Interaction volume radius: 10 \u00c5
Interaction volume height: 10 \u00c5
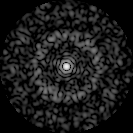
Disorder parameter: 0.8584